Question: I 'eclipsified' a project - play-java-test that I created. When using Debug Configuration - which Main class should I select?
I am using Play framework 2.4.2

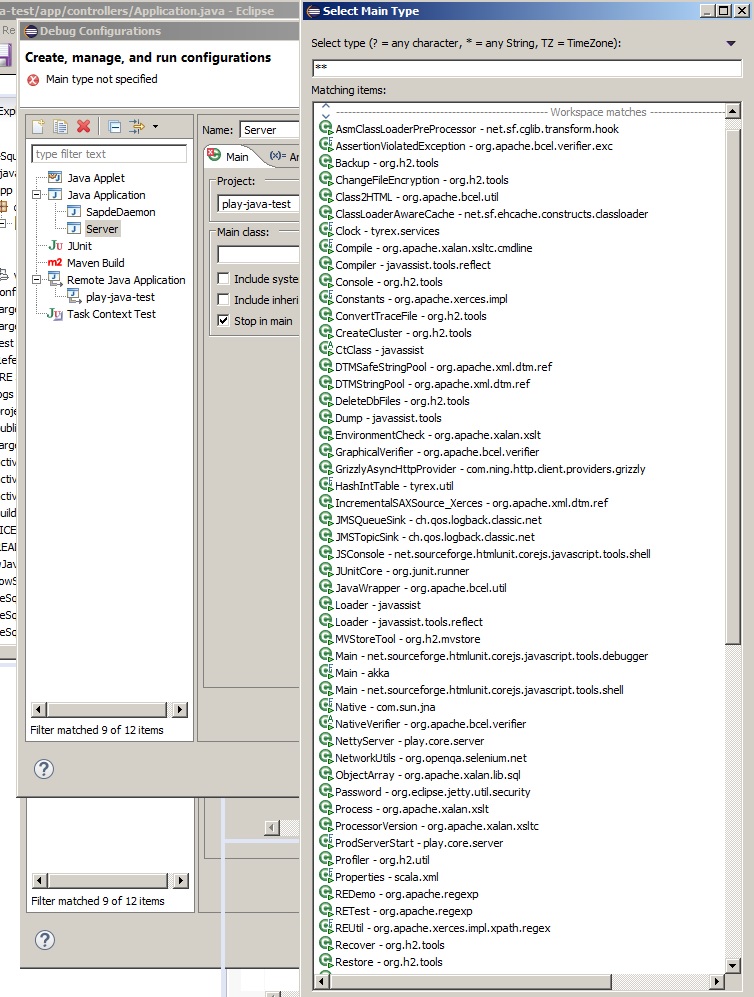
Answer: You don't start your Play application via Eclipse. You use the 'activator' command in the terminal for that. E.g. with 'activator -jvm-debug 9999 run' in the folder of your application runs Play/Activator in debug mode.
For debugging Eclipse just connects to your already running application: In the Debug Configurations go to Remote Java Application, choose your project. The host is localhost and the port 9999. Then just click 'debug'.